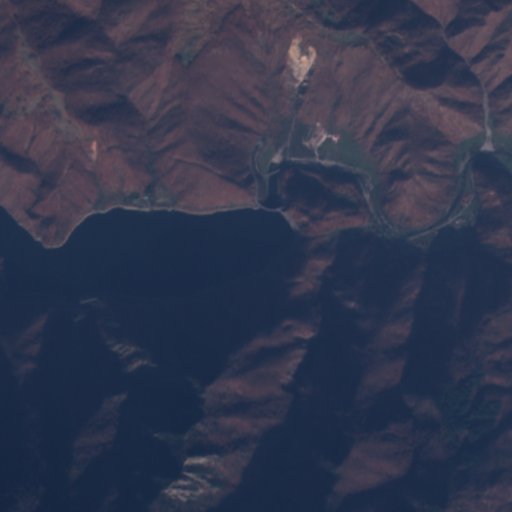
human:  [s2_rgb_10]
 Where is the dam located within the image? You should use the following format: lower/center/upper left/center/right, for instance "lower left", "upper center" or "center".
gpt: The dam is located in the center of the image.
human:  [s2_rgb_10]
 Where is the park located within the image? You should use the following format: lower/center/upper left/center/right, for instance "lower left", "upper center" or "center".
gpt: The park is located in the center right of the image.
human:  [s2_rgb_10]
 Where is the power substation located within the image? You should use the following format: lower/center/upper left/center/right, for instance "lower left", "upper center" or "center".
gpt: The power substation is located in the center right of the image.
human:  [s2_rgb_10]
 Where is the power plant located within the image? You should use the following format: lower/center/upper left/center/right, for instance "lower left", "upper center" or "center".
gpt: There is no power plant in the image.